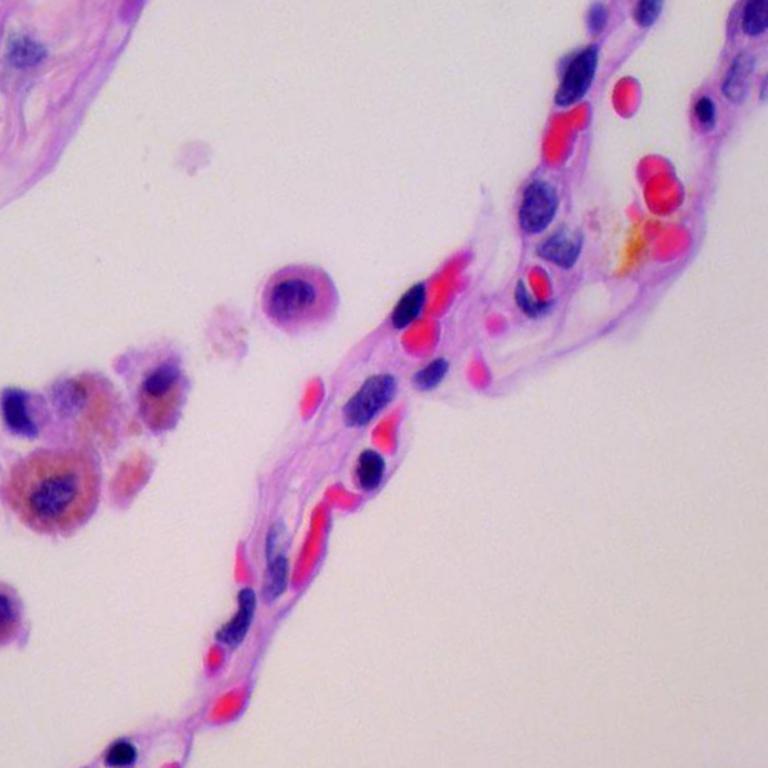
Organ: lung
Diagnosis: benign